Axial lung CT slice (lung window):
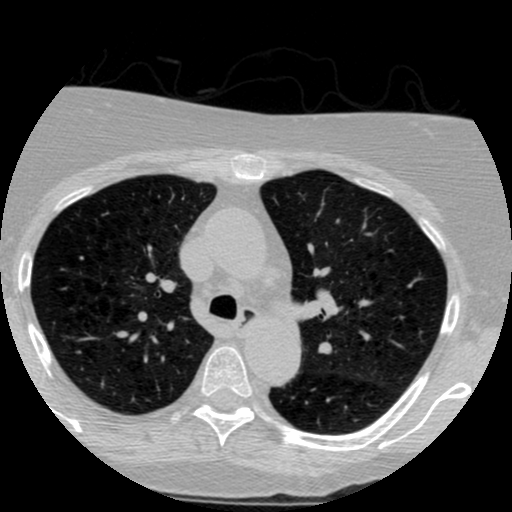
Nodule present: no